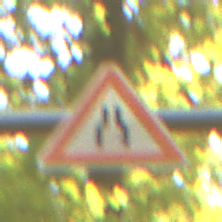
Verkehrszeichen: VerengteFahrbahn
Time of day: Midday
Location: Outdoor (Nature)
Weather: PartlyCloudy
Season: NotSpecified
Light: Natural